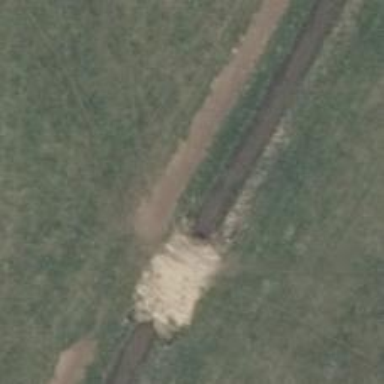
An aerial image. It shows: Culvert tunnel.